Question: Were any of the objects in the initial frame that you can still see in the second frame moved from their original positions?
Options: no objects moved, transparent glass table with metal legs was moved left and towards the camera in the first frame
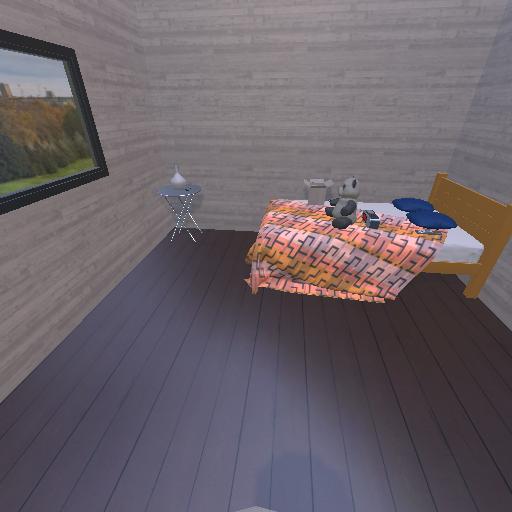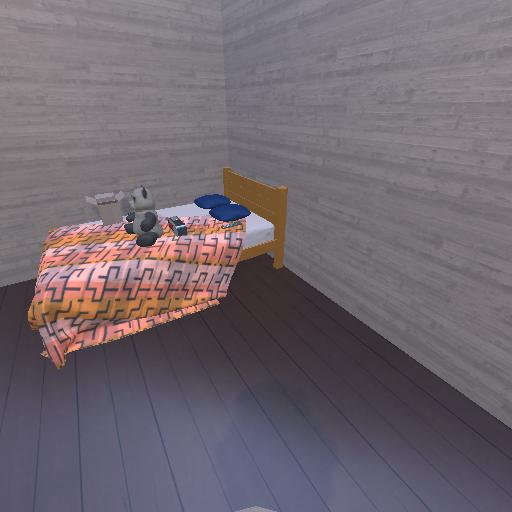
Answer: no objects moved